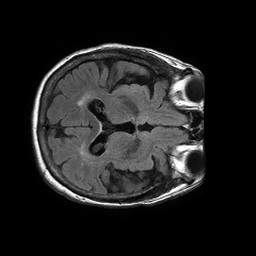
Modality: FLAIR
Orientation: axial
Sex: female
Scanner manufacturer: philips
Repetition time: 11 s
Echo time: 0.125 s